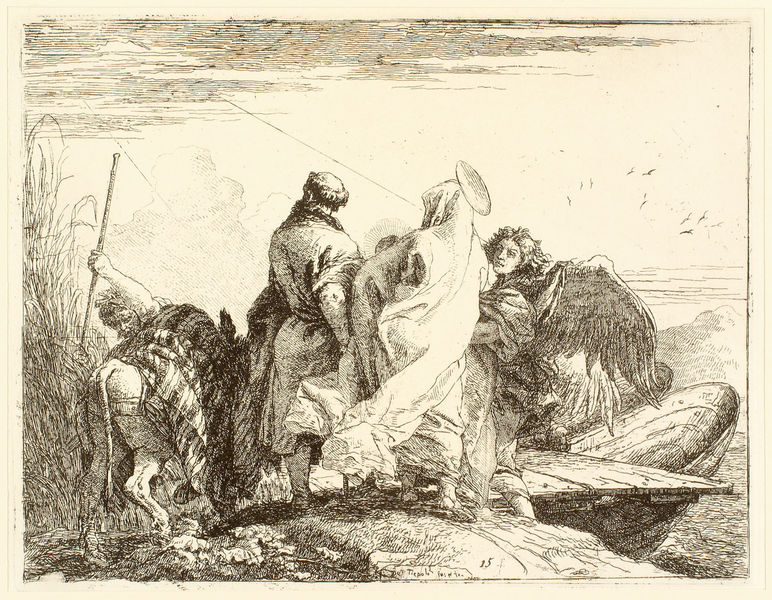
Titel: Die Flucht nach Ägypten
Künstler: Domenico Giovanni Tiepolo
Institution: Berlin, Kupferstichkabinett
Schlagwörter: flügel, himmel, mann, meer, umhang, wasser, wolken, frauen, menschen, ufer, frau, grau, holz, licht, männer, zeichnung, blick, schleier, tier, weg, wolke, federn, horizont, schilf, vögel, kind, pflanzen, boot, esel, fliegen, pferd, stock, engel, schiff, stab, last, berge, gebirge, kuh, linien, hafen, steg, glatze, flucht, strahlen, druck, schraffur, radierung, stich, bleistift, jesus, reise, maria, kupferstich, reisende, josef, röhricht, überfahrt